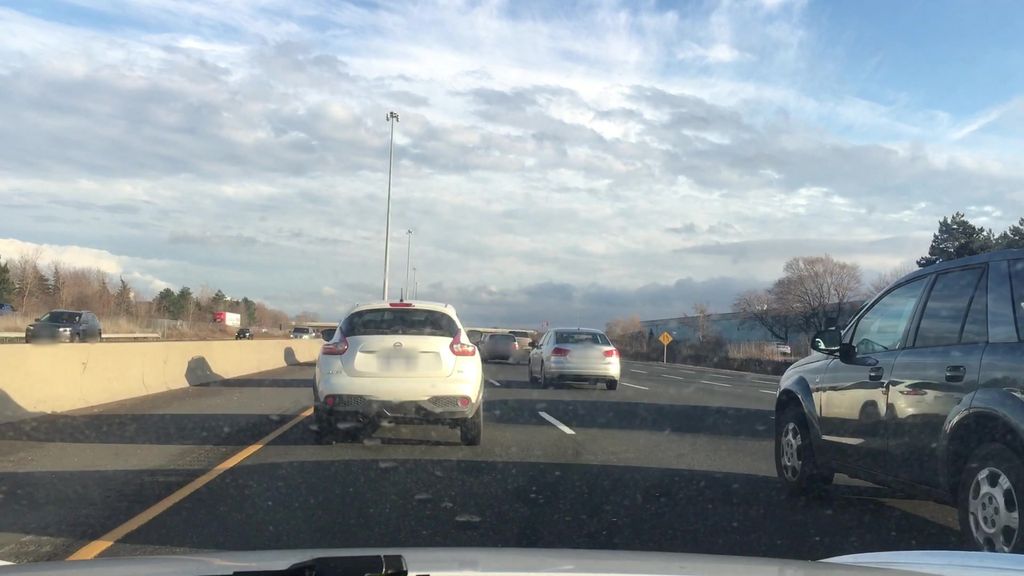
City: hamilton